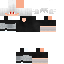
A male skeleton skin with dark skin, wearing brown bald dressed in a black tshirt and black pants, featuring a closed mouth.